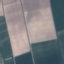
Land use / land cover class: AnnualCrop